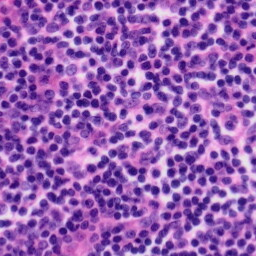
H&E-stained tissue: Tonsil